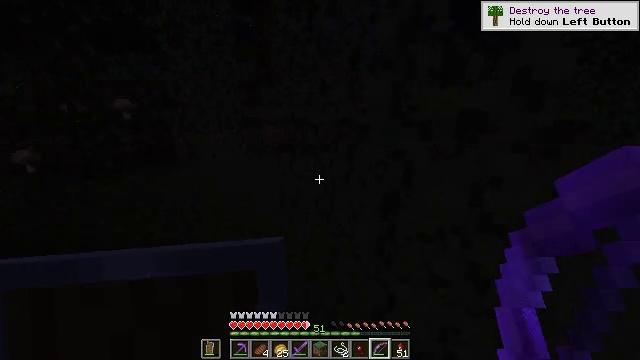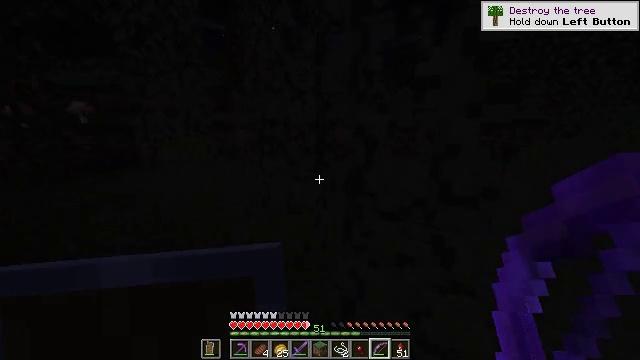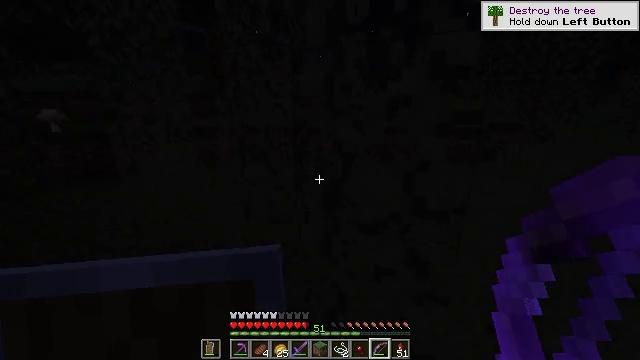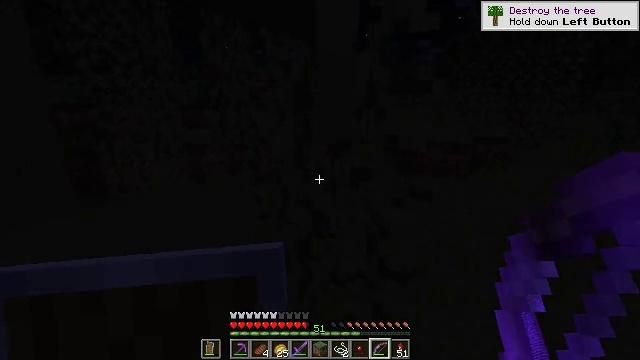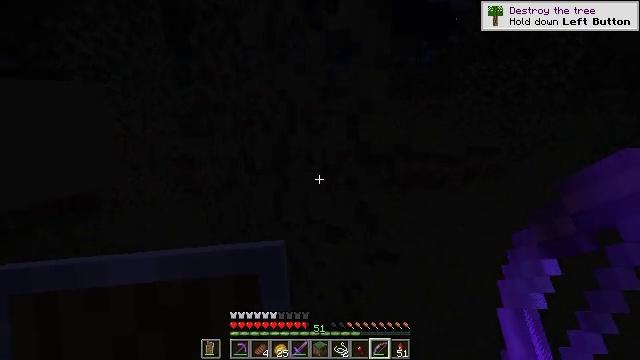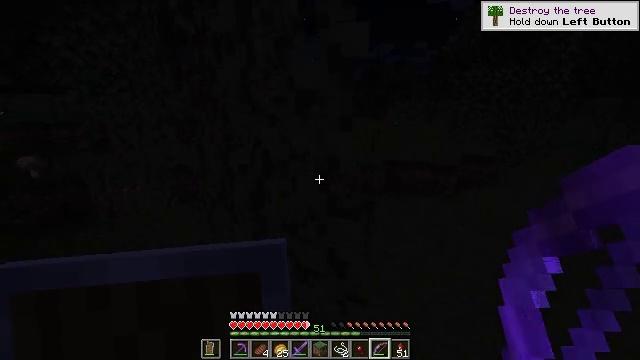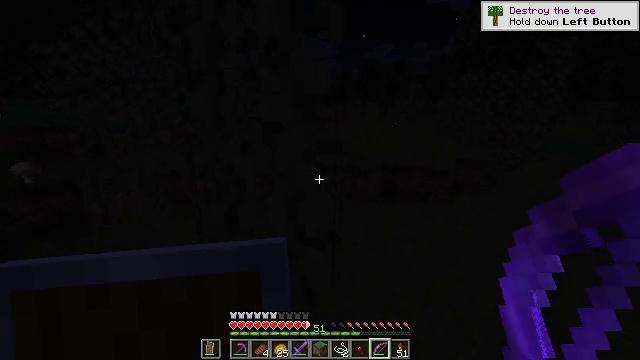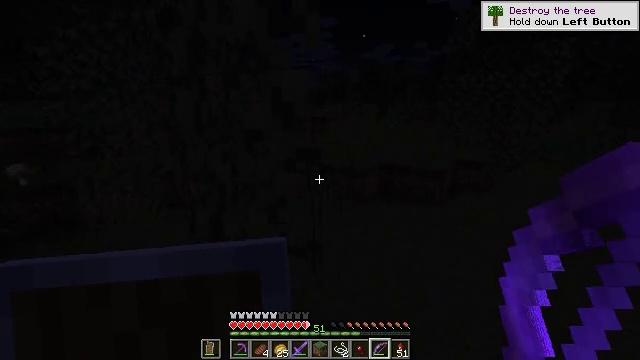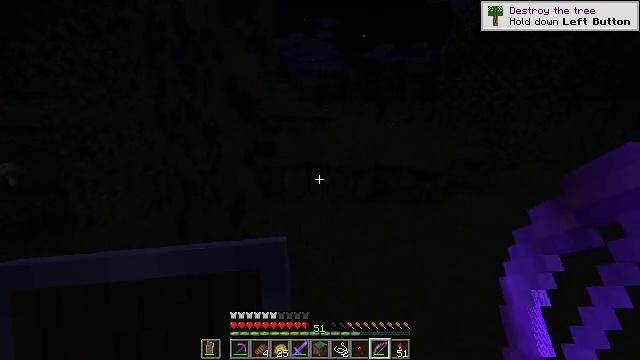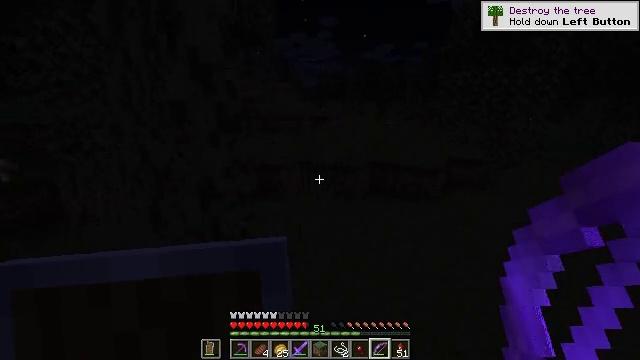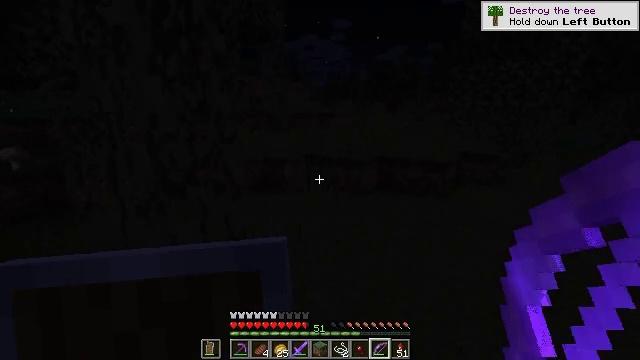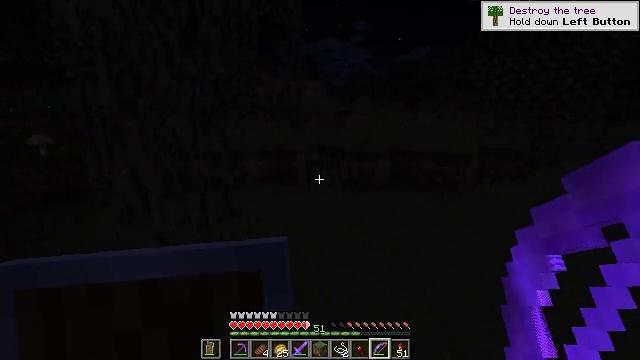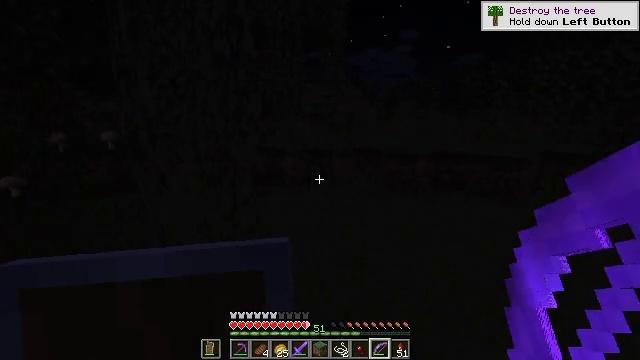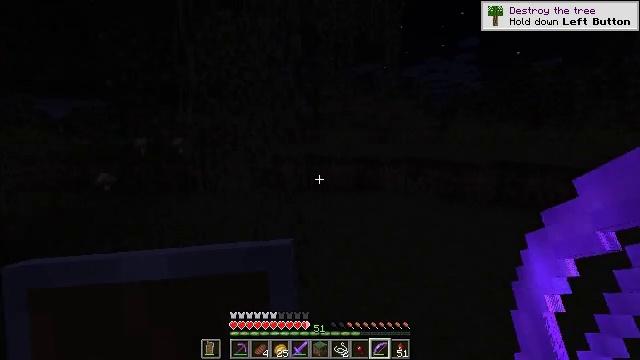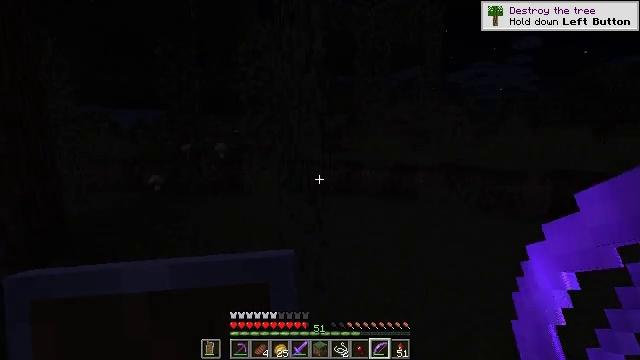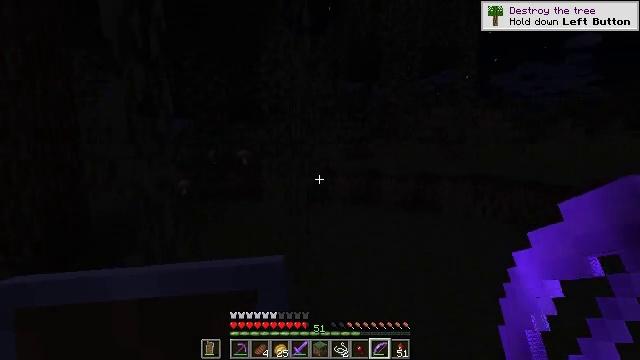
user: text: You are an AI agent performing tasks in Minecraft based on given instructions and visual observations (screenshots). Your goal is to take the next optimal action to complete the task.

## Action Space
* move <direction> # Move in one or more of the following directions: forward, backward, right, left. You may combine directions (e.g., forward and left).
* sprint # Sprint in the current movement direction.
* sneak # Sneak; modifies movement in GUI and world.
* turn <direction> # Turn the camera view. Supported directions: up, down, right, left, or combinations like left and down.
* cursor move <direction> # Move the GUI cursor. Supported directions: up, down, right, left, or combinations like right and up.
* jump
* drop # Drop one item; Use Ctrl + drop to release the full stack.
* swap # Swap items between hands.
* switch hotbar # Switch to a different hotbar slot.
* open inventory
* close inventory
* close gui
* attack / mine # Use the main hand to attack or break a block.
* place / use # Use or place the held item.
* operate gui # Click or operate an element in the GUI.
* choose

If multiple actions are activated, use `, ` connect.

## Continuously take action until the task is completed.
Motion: motion action
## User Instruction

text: Kill enemies.
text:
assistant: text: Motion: move right, turn right and up, jump
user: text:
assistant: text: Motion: move right, turn right, jump
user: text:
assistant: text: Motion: move right, turn right, jump
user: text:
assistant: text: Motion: move right, jump
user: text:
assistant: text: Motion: move forward and move right, jump
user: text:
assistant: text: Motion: move forward and move right
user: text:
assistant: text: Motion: move forward and move right
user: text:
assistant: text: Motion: move forward and move right
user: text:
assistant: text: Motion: move forward and move right
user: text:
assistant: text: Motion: move forward and move right, turn left
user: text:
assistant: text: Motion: move forward and move right, turn left
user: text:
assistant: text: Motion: move forward and move right, turn left and up
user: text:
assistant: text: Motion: move forward and move right, turn left and up
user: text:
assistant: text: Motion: move forward and move right, turn left and up
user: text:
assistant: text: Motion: move forward and move right, turn left and up
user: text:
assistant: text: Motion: move forward and move right, turn left and up
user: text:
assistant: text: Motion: move forward and move right, turn left and up
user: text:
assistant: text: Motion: move forward and move right, turn left and up
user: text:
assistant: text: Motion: move forward and move right, turn left and up
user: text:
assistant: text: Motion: move forward and move right, turn left and up
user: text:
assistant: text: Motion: move forward and move right, turn left and up
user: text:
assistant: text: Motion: move forward and move right, turn left and up
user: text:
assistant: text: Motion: move forward and move right, turn left and up
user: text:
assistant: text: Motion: move forward and move right, turn left and up
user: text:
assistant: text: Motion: turn left and up
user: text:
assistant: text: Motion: turn left and up
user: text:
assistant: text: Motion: turn left and up
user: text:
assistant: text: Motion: move forward
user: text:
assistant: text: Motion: move forward
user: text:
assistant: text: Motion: move forward